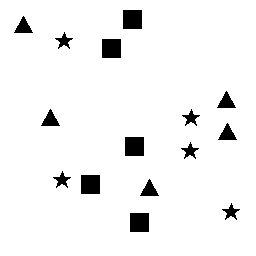
Squares: 5
Triangles: 5
Stars: 5
Total shapes: 15